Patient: sex M, age 46
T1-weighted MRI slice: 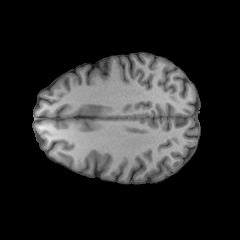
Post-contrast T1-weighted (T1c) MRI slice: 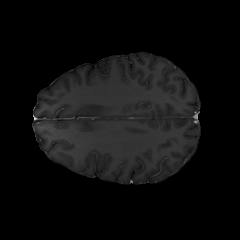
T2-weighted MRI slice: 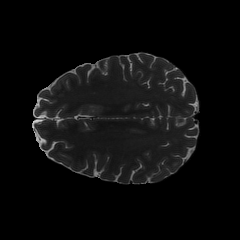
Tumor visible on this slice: no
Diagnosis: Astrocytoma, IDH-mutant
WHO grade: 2